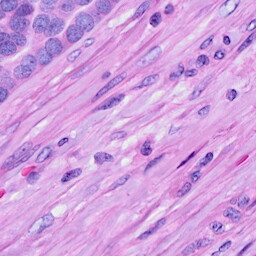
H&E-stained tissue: Ovarian